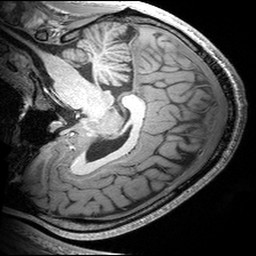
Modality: T1w
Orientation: sagittal
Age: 24
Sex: male
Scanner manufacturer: siemens
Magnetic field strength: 3 T
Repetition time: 2.53 s
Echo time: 0.00299 s